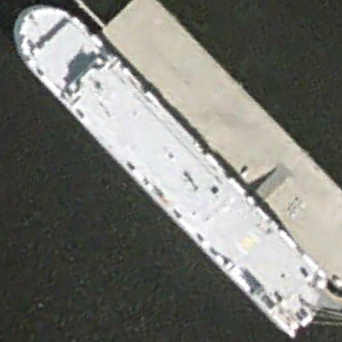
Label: civil